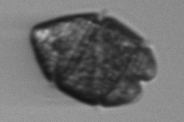
Label: Margalefidinium